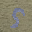
Label: 5